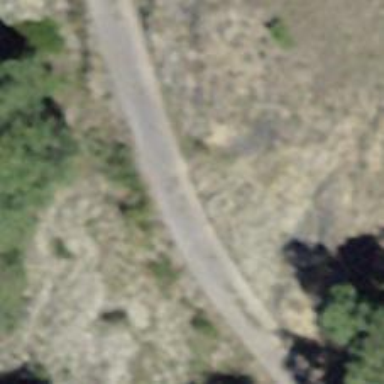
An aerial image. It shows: Unpaved track road.